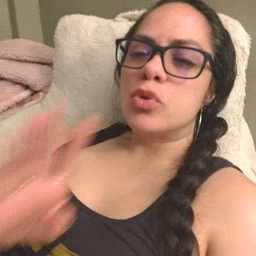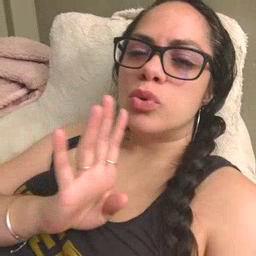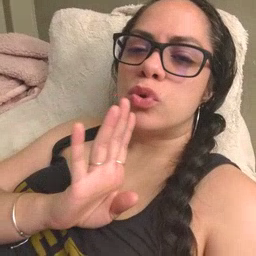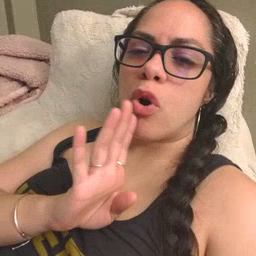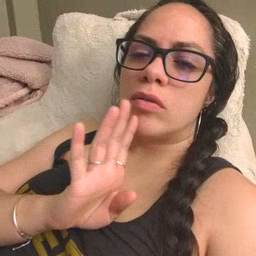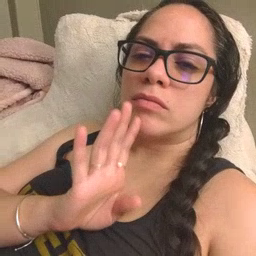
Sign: talk